Question: I'm trying to create my calendar in Kivy. I managed to put it in the Popup widget, but now I do not know how to get the attribute. I'm trying to get the text from the dynamically created button that represents the date. My problem arises here. I do not know how to do it. Below is a code and kv file. Also, if someone needs a "calendar", you could download and modify it according to you're needs. It's free :)
---
## Py file
'''
from kivy.app import App
from kivy.uix.popup import Popup
from kivy.uix.boxlayout import BoxLayout
from kivy.uix.label import Label
from kivy.uix.button import Button
from kivy.properties import StringProperty, ObjectProperty, ListProperty, NumericProperty
import datetime
class Pocetni(BoxLayout):
def calendar(self):
Calendar().open()
class Calendar(Popup):
td = datetime.datetime.today()
day = td.day
fdm = td.replace(day=1)
d = "{:%w}"
mg = "{:%B %Y}"
month = StringProperty()
change = ObjectProperty()
days = ListProperty()
first = NumericProperty()
dani = ObjectProperty(None)
def __init__(self, **kwargs):
super(Calendar, self).__init__(**kwargs)
self.month = str(self.mg.format(self.td))
self.change = self.td
self.update_days()
self.first = self.d.format(self.fdm)
self.draw_date()
def update_days(self):
for i in range(1, 32):
prov = str(i)+'.'+str(self.change.month)+'.'+str(self.change.year)+'.'
if i >= 28:
try:
datetime.datetime.strptime(prov, "%d.%m.%Y.")
self.days.append(i)
except ValueError:
pass
else:
self.days.append(i)
def draw_date(self):
if int(self.first) == 0:
self.first = str(int(self.first) + 6)
else:
self.first = str(int(self.first) - 1)
for i in range(int(self.first)):
self.ids.dani.add_widget(Label(text=""))
for j in self.days:
if j == self.day and self.change.month == self.td.month and self.change.year == self.td.year:
self.ids.dani.add_widget(Button(text=str(j), color=(1, 0, 0, 1),
background_color=(1, 1, 1, .3),
on_press=self.ispis))
else:
self.ids.dani.add_widget(Button(text=str(j),
color=(0, 0, 0, 1),
background_color=(1, 1, 1, .3)))
self.days = []
def next(self):
self.ids.dani.clear_widgets()
if self.change.month < 12:
add = self.change.month + 1
up = self.change.replace(month=add)
self.change = up
self.month = str(self.mg.format(up))
self.fdm = self.change.replace(day=1)
self.first = self.d.format(self.fdm)
self.update_days()
self.draw_date()
else:
start = self.change.month - 11
new = self.change.year + 1
up = self.change.replace(month=start, year=new)
self.change = up
self.month = str(self.mg.format(up))
self.fdm = self.change.replace(day=1)
self.first = self.d.format(self.fdm)
self.update_days()
self.draw_date()
def previous(self):
self.ids.dani.clear_widgets()
if self.change.month > 1:
add = self.change.month - 1
up = self.change.replace(month=add)
self.change = up
self.month = str(self.mg.format(up))
self.fdm = self.change.replace(day=1)
self.first = self.d.format(self.fdm)
self.update_days()
self.draw_date()
else:
start = self.change.month + 11
new = self.change.year - 1
up = self.change.replace(month=start, year=new)
self.change = up
self.month = str(self.mg.format(up))
self.fdm = self.change.replace(day=1)
self.first = self.d.format(self.fdm)
self.update_days()
self.draw_date()
def ispis(self, a):
print(self.ids.dani.ids)
print("Stiglo")
class CalendarApp(App):
def build(self):
return Pocetni()
if __name__ == '__main__':
CalendarApp().run()
'''
## Kv file
'''
<Datumi@Label>:
font_size: self.height / 4
<Date@Label>:
color: 0, 0, 1, .8
font_size: self.height / 2
italic: True
<Calendar@Popup>:
dani: dani
title: "Calendar"
title_size: '20sp'
title_align: "center"
separator_color: 1, 0, 0, 1
size_hint: .9, .7
auto_dismiss: False
canvas.before:
Color:
rgba: 0, 0, 1, 1
Rectangle:
size: self.size
pos: self.pos
BoxLayout:
orientation: "vertical"
canvas.before:
Color:
rgba: 1, 1, 1, 1
Rectangle:
size: self.size
pos: self.pos
BoxLayout:
size_hint_y: .15
orientation: "horizontal"
padding: 10
canvas.before:
Color:
rgba: .12, .54, .97, 1
Rectangle:
size: self.size
pos: self.pos
Label:
font_size: self.height / 1.5
size: self.texture_size
text_size: self.size
halign: "left"
valign: "middle"
text: root.month
italic: True
bold: True
Button:
size_hint_x: .2
text: "back"
on_press: root.previous()
Button:
size_hint_x: .2
text: "next"
on_press: root.next()
BoxLayout:
size_hint_y: .1
orientation: "horizontal"
Date:
text: "Mon"
Date:
text: "Tue"
Date:
text: "Wed"
Date:
text: "Thu"
Date:
text: "Fri"
Date:
text: "Sat"
Date:
text: "Sun"
GridLayout:
id: dani
cols: 7
rows: 6
<Pocetni>:
Button:
text: "Poziv"
on_press: root.calendar()
'''
Red number is current day

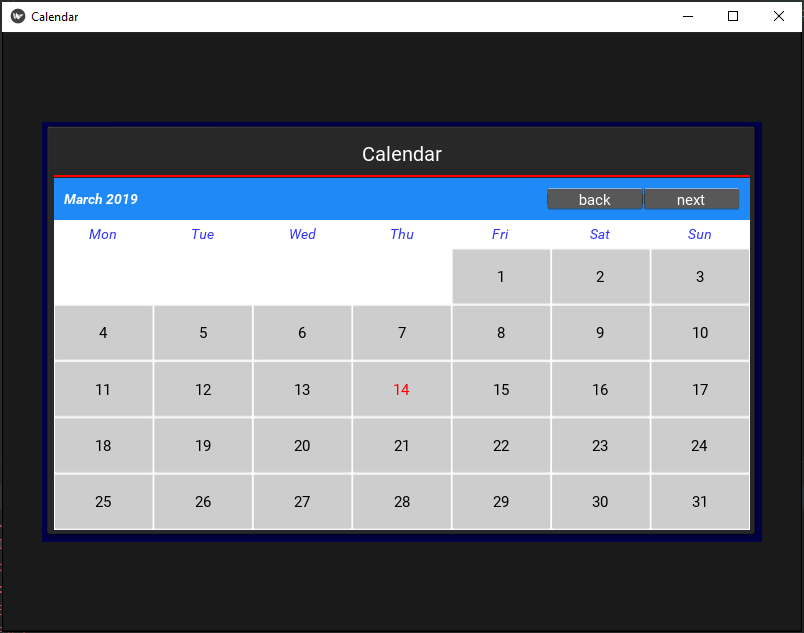
Answer: One way to do it, is to add 'on_press=self.ispis' to every button, not only the current date's.
'''
self.ids.dani.add_widget(Button(text=str(j),
color=(0, 0, 0, 1),
background_color=(1, 1, 1, .3),
on_press=self.ispis))
'''
So now, if you change your ispis function a little like that
'''
def ispis(self, button):
print(button.text)
if button.color == [1, 0, 0, 1]:
print("Stiglo")
'''
you will get the button text and also check for the current day pressed...